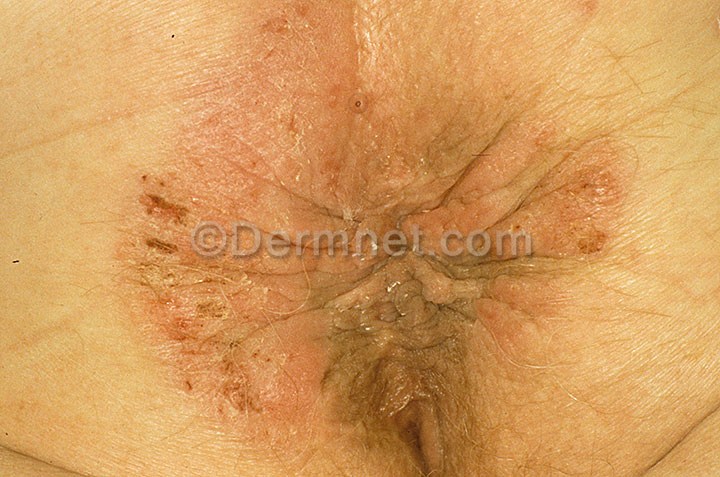
Disease: Eczema Photos